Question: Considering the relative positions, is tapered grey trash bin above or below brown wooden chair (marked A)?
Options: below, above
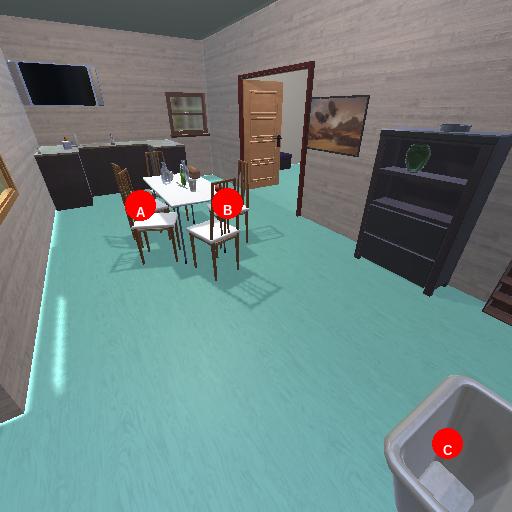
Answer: below